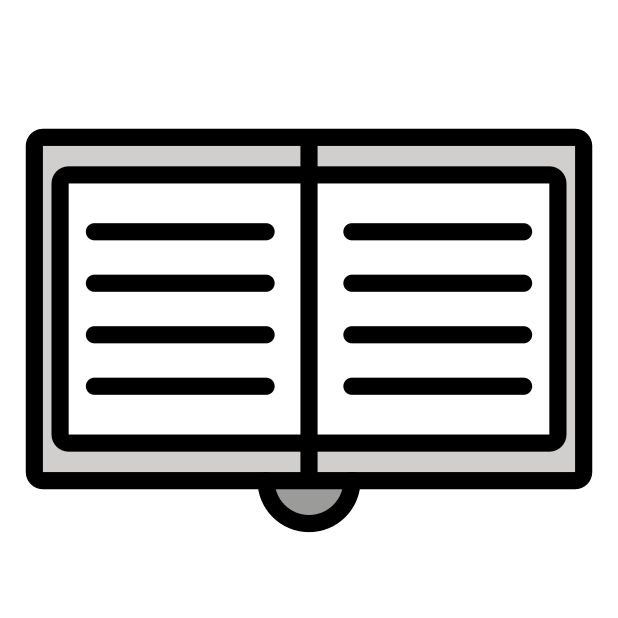
Emoji: 📖
Name: open book
Unicode: 0x1f4d6